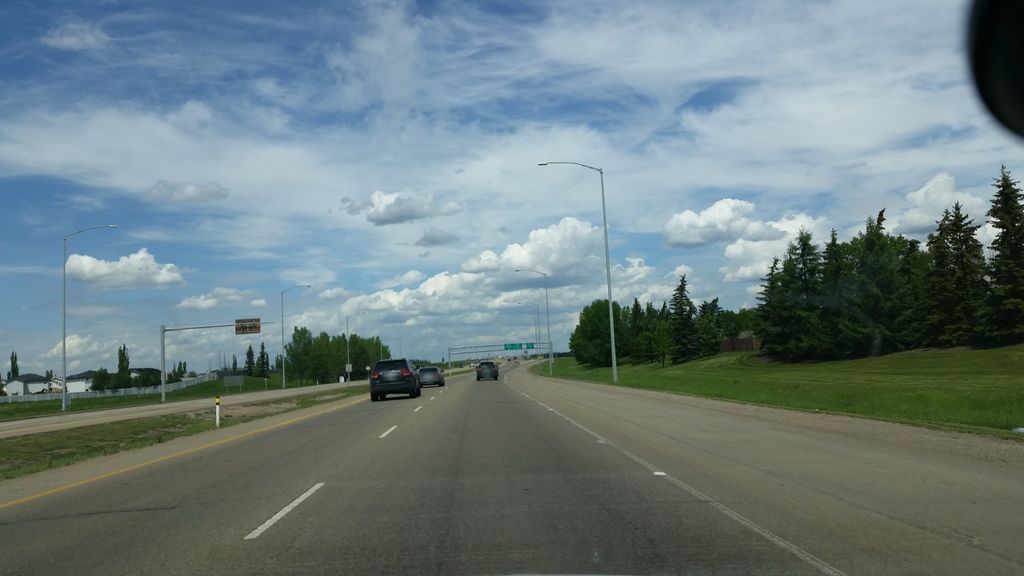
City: edmonton